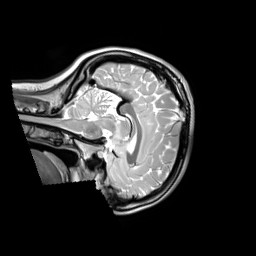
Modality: T2w
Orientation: sagittal
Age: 18
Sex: female
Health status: ill
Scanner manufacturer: siemens
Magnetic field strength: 3 T
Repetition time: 2.8 s
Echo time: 0.326 s